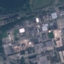
Label: Industrial